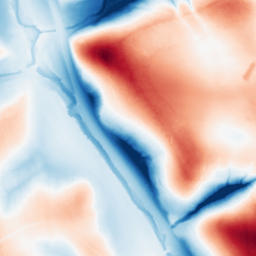
Category: classical
Decomposition family: uniform
Decomposition parameters: size: 100
Upsampling method: bicubic
Upsampling parameters: scale: 4
Upsampling scale: 4